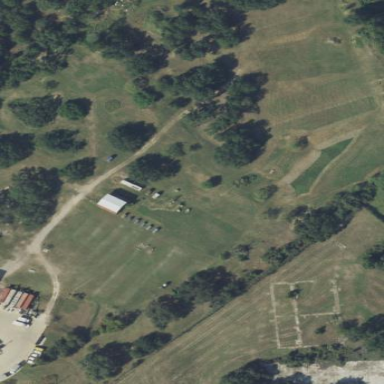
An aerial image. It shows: Disc golf course for leisure activity.